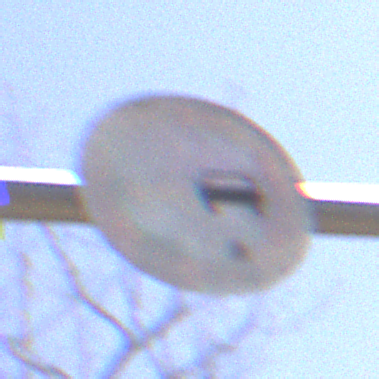
Verkehrszeichen: Ueberholverbot
Umgebung: Outdoor, Nature
Tageszeit: Midday
Wetter: Clear
Licht: Natural
Jahreszeit: NotSpecified
Kontrast: HighContrast